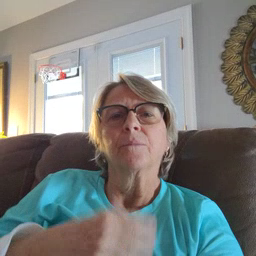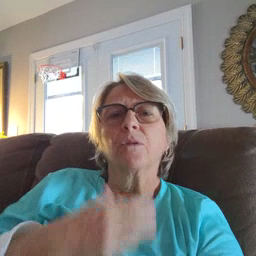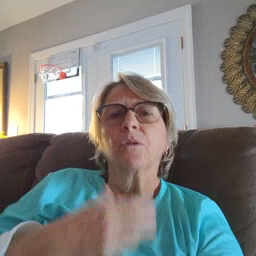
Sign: bye